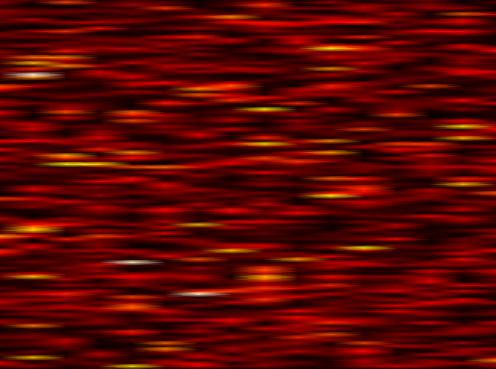
Label: OFDM